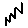
Label: zigzag